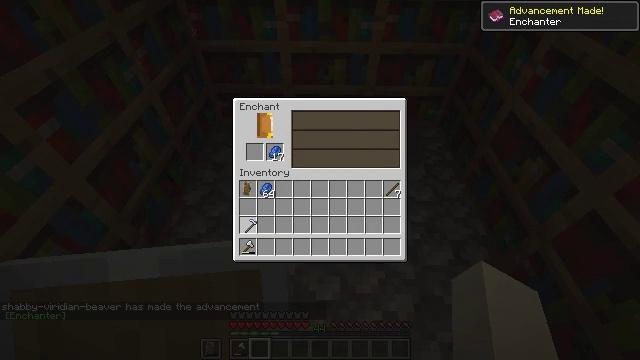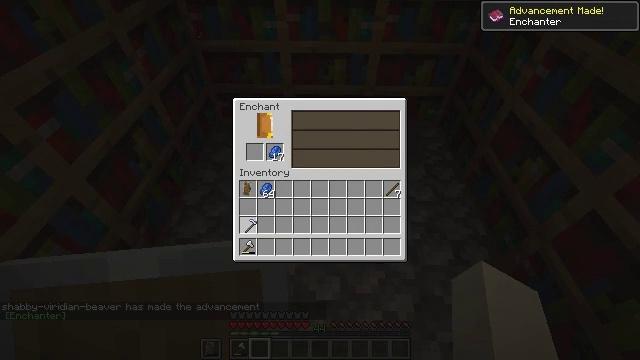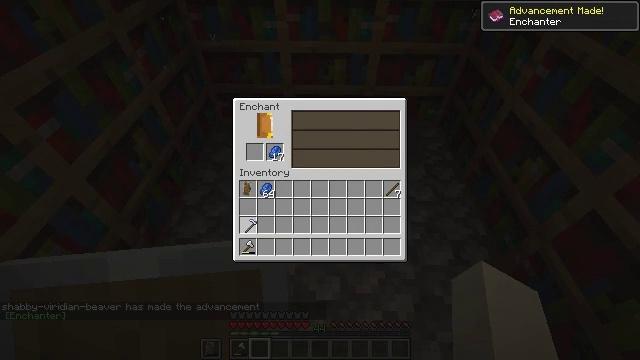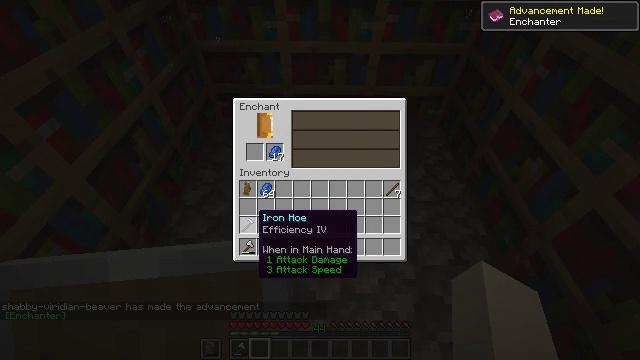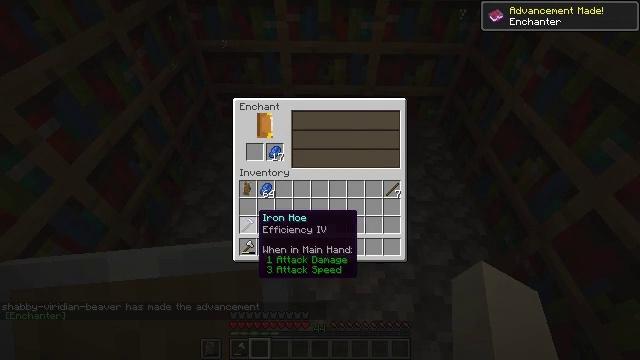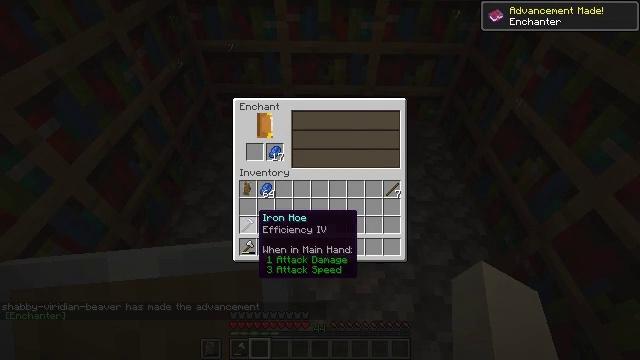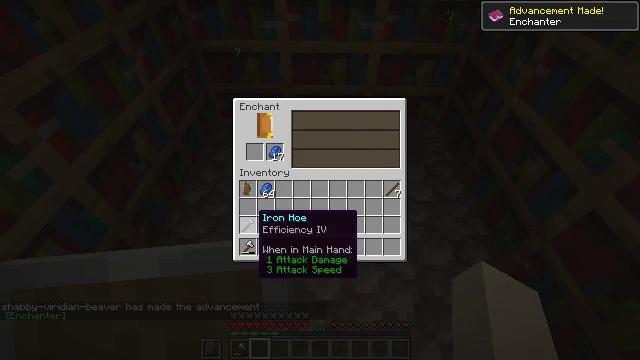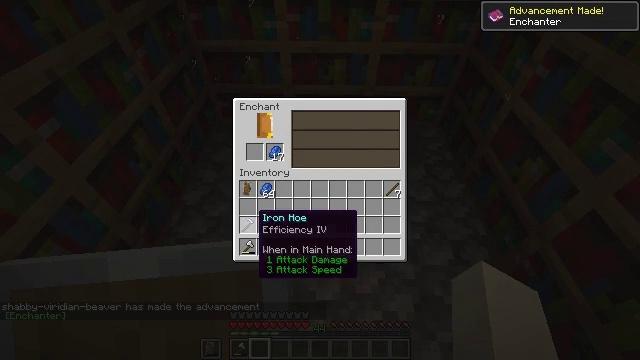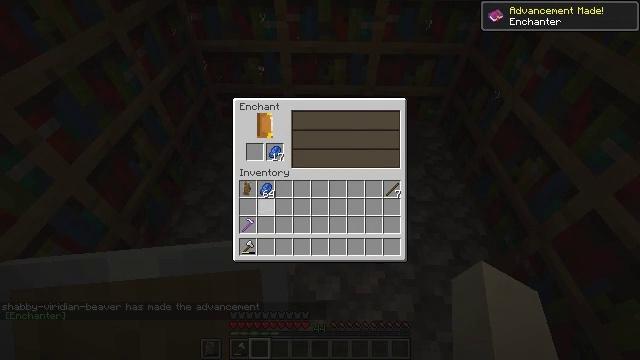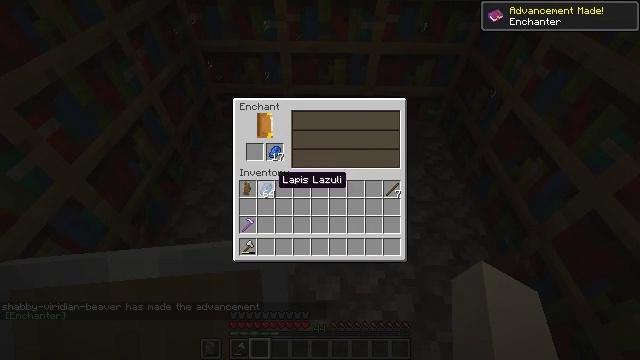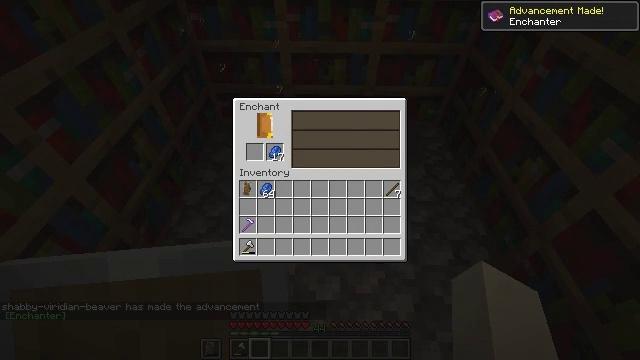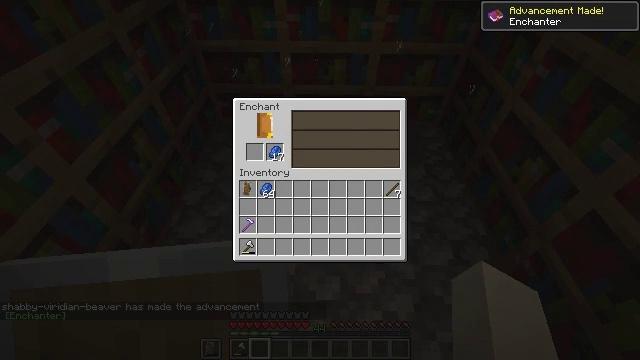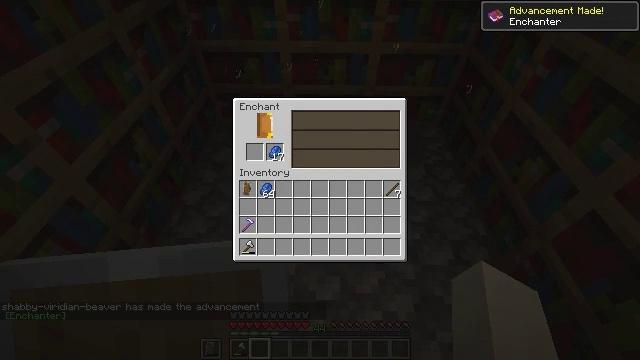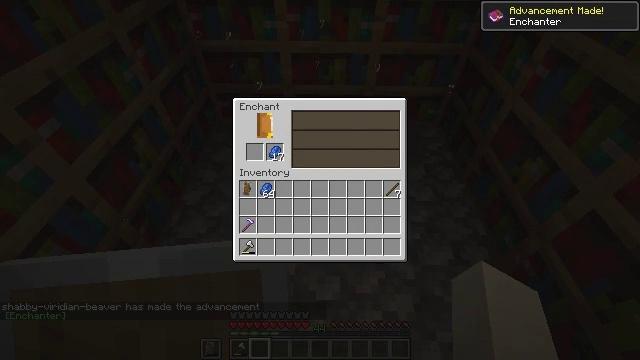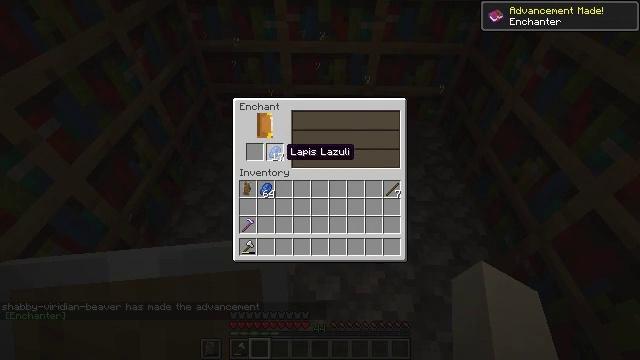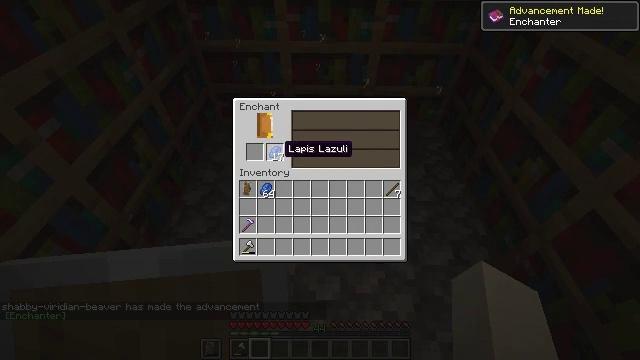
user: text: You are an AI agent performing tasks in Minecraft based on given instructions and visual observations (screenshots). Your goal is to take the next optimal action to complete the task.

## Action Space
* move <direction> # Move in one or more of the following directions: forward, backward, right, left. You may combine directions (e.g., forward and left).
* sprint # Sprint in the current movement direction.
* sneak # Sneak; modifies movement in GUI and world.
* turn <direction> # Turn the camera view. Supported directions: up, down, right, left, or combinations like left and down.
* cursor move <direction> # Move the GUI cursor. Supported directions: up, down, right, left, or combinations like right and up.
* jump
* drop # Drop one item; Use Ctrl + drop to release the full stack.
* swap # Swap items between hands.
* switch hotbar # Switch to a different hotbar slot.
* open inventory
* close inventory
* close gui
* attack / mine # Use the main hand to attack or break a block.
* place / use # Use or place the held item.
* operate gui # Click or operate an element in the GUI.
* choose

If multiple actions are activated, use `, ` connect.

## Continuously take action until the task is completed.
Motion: motion action
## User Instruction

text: Mine the pumpkin from the ground.
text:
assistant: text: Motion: operate gui
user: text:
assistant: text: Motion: operate gui
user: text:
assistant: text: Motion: no_op
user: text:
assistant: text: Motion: no_op
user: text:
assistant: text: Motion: no_op
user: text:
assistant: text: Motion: no_op
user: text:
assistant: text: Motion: no_op
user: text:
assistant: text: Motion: cursor move right and up
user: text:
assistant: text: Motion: cursor move right and up
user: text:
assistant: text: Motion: cursor move up
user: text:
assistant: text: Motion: no_op
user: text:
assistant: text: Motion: no_op
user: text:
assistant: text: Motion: no_op
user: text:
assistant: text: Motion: no_op
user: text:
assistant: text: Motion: no_op
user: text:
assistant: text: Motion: no_op
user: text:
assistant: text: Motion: no_op
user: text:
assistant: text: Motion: operate gui
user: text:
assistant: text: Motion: operate gui
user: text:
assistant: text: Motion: operate gui
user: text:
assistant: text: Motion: cursor move down
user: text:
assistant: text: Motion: cursor move down
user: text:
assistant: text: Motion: no_op
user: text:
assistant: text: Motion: no_op
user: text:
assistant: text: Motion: operate gui
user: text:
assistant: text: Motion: operate gui
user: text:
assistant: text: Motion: operate gui
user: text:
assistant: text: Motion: no_op
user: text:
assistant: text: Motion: no_op
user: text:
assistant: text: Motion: no_op